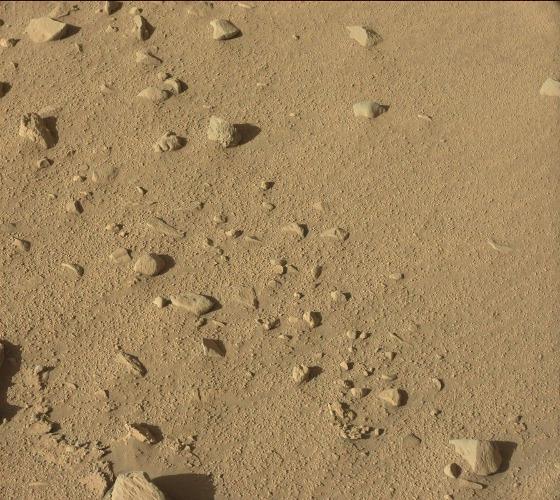
Terrain classes present: Gravel / Sand / Soil, Rock, Shadow